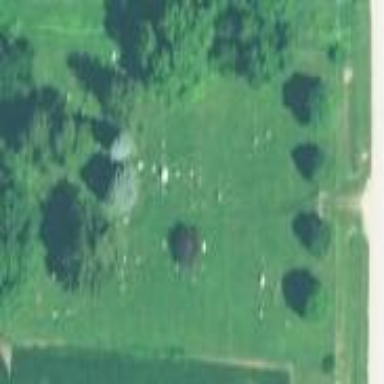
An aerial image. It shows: Cemetery with graves.